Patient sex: F
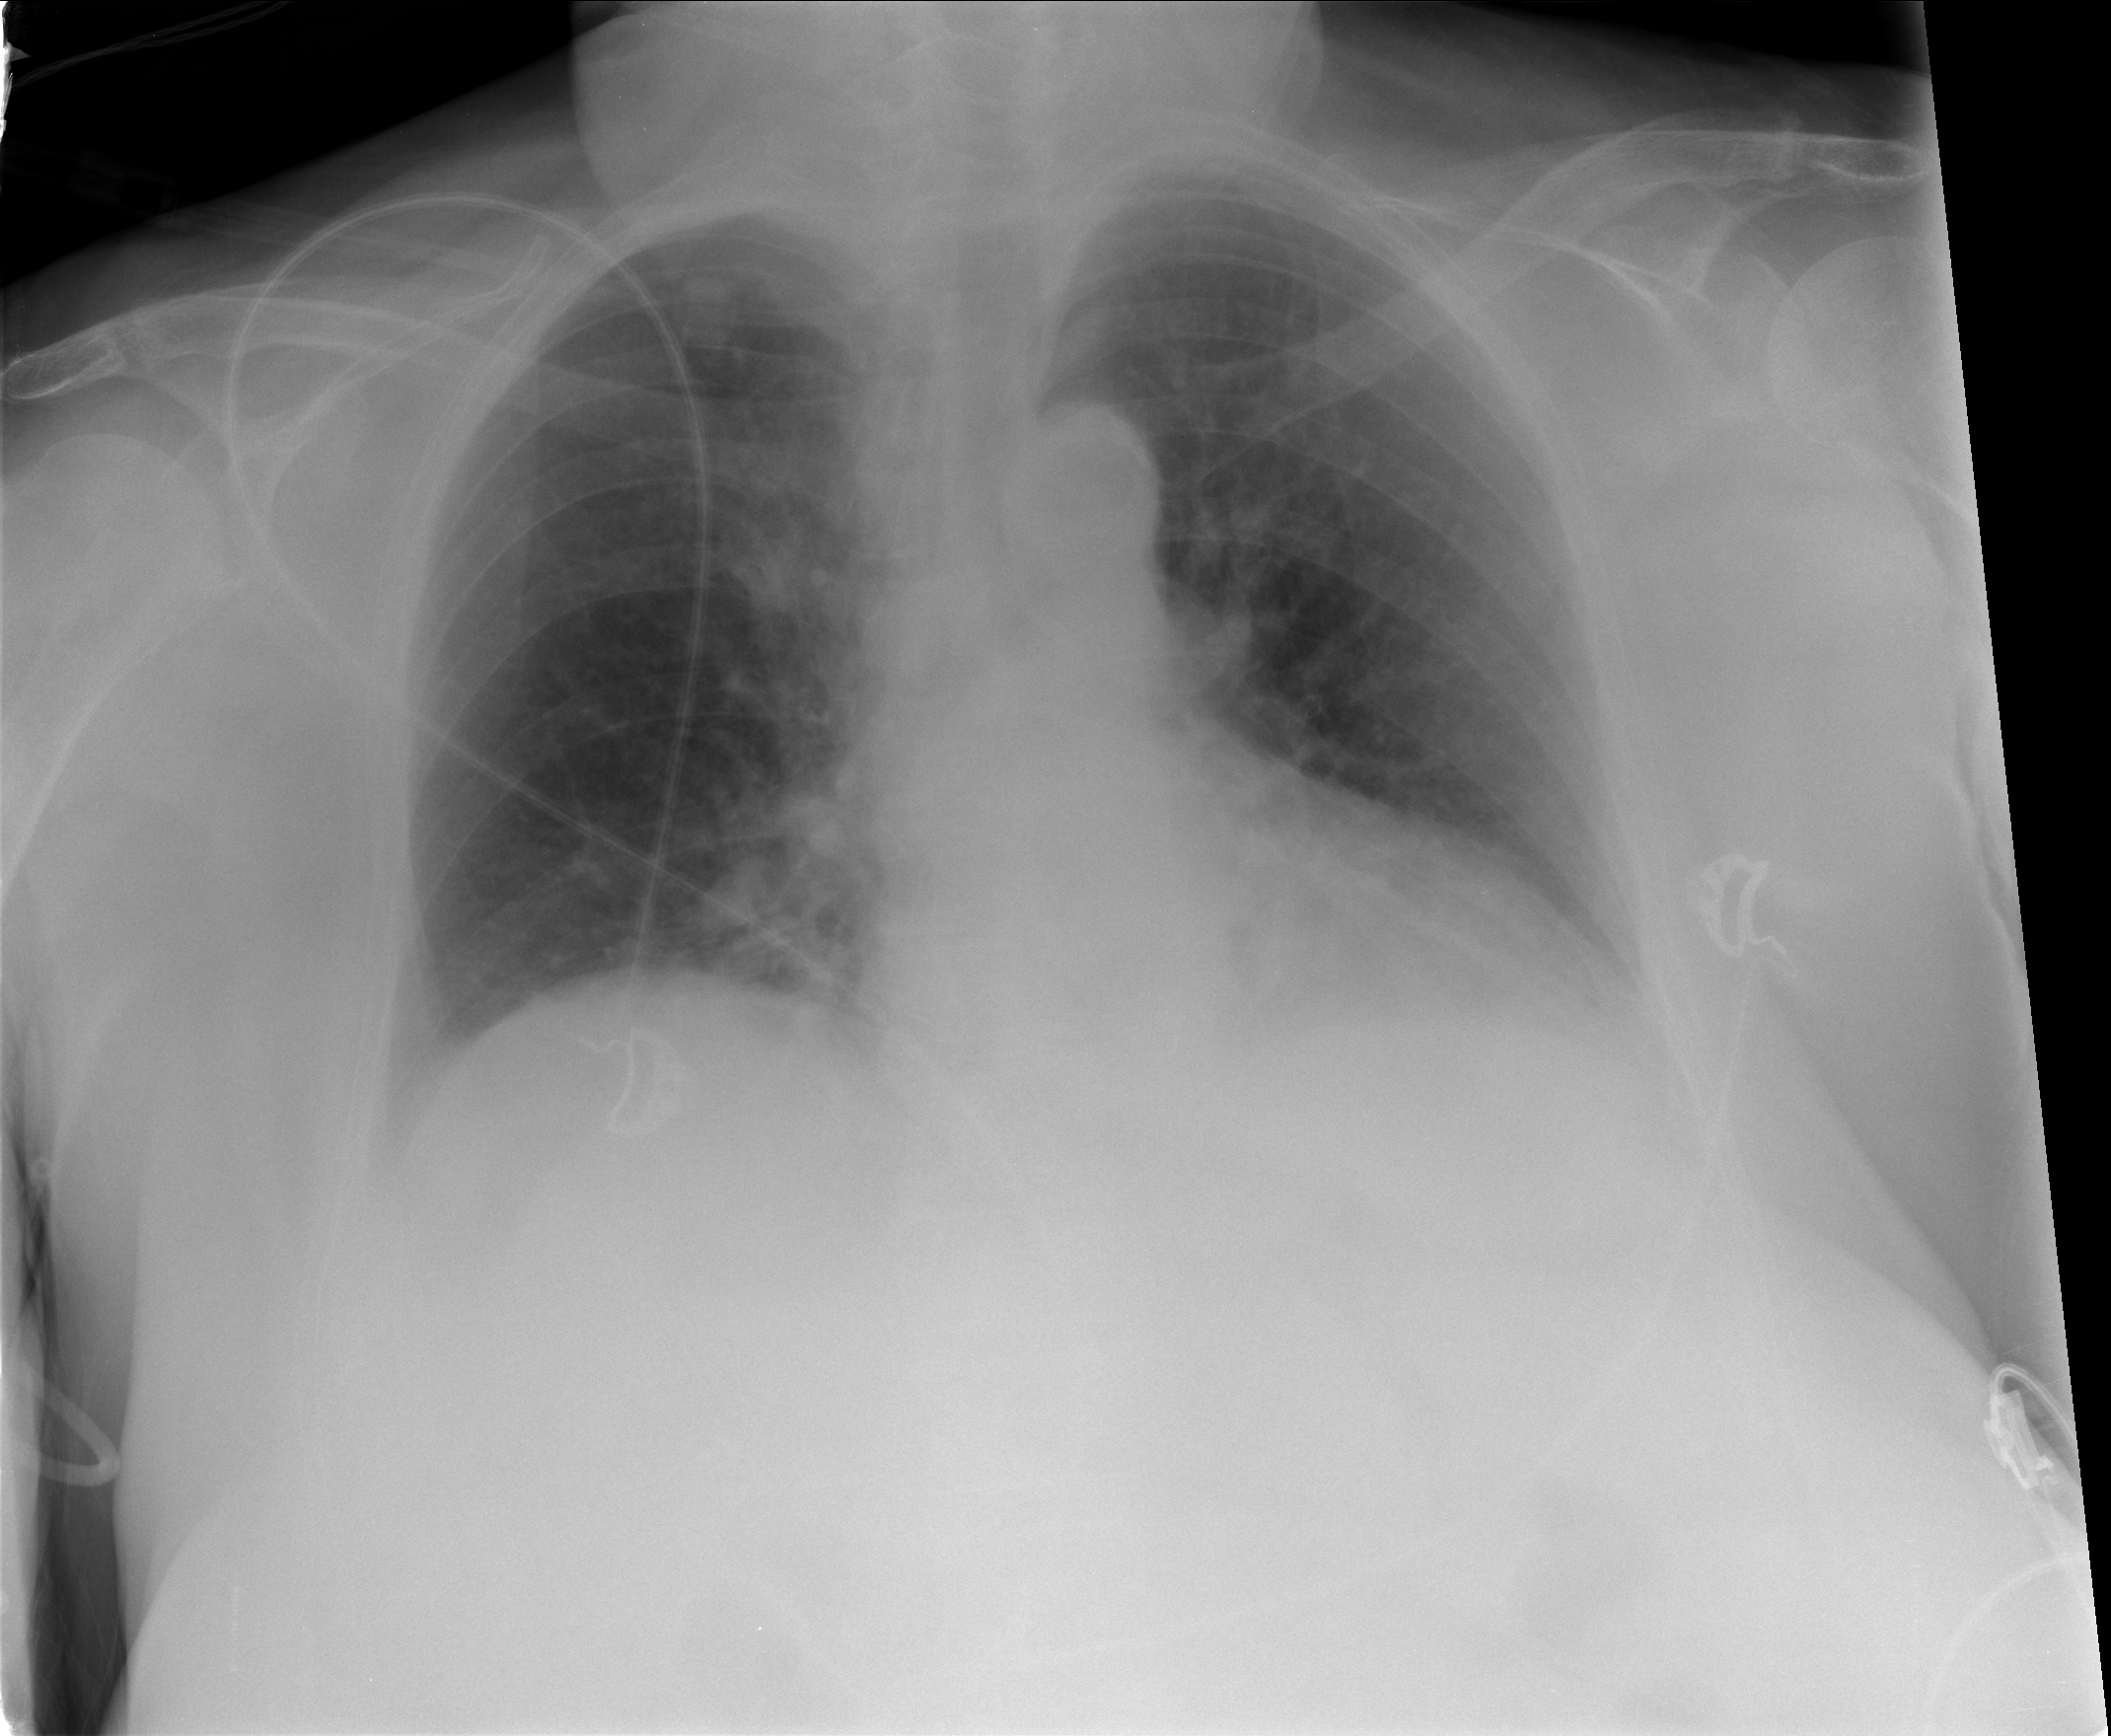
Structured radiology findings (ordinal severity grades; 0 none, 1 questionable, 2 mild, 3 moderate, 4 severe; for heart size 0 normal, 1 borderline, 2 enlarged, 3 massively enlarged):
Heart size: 2
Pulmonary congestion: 2
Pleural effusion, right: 2
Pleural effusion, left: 2
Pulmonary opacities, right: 0
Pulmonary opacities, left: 0
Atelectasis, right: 2
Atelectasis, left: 1